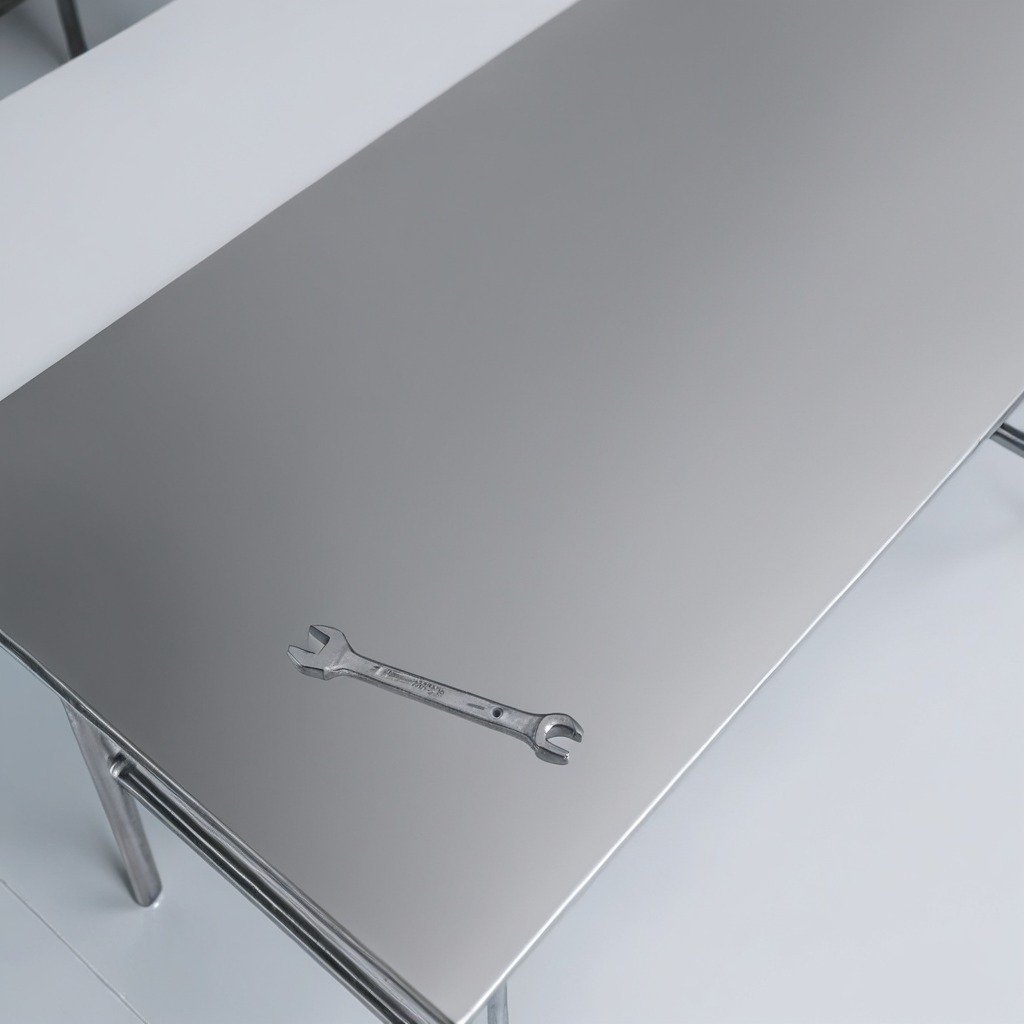
A wrench lies on the stainless steel table in a high-end prototyping lab.